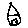
Label: house